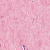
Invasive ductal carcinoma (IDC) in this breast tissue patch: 0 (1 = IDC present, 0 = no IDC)